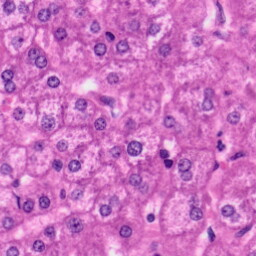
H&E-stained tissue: Liver